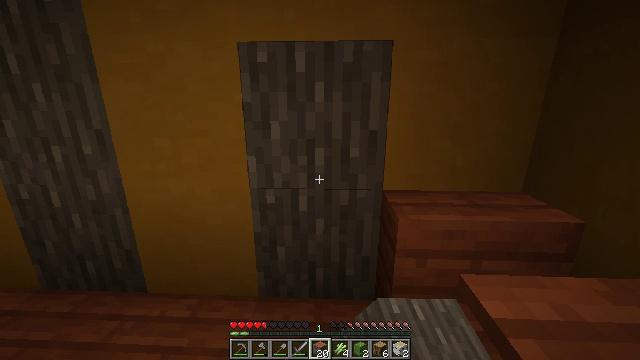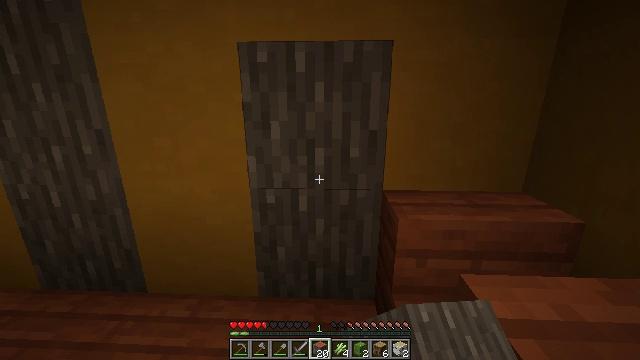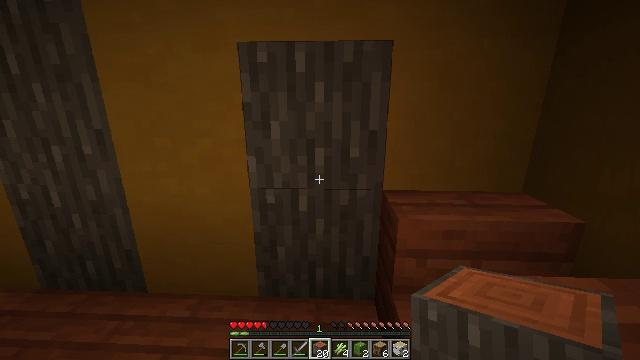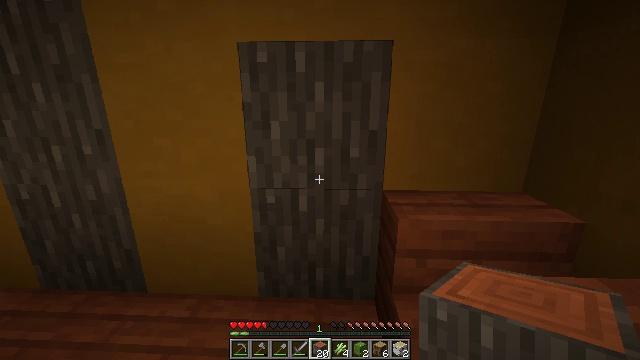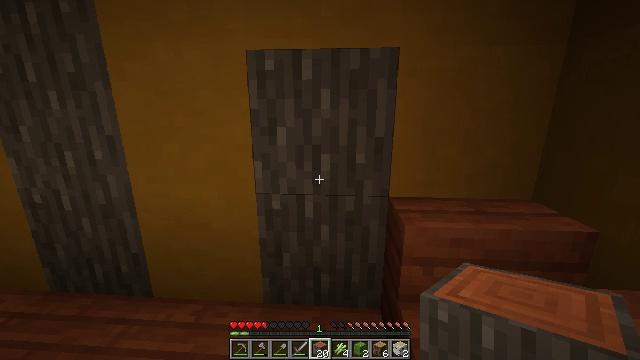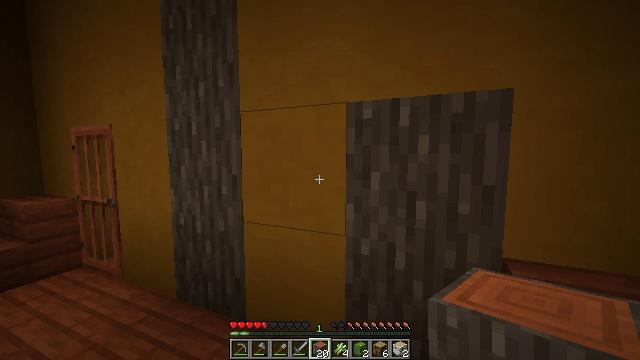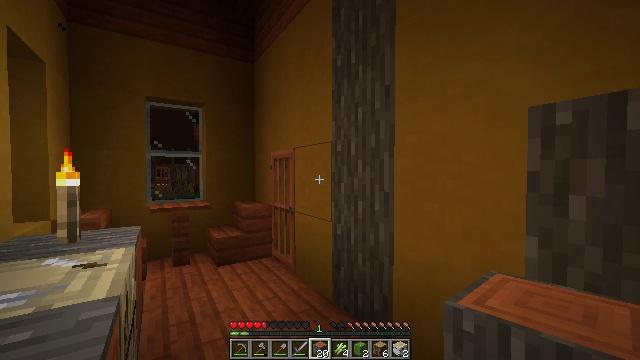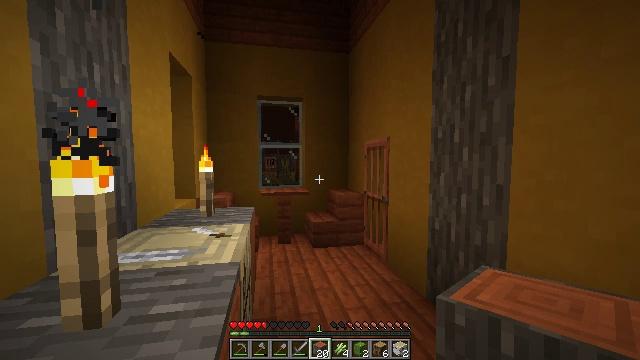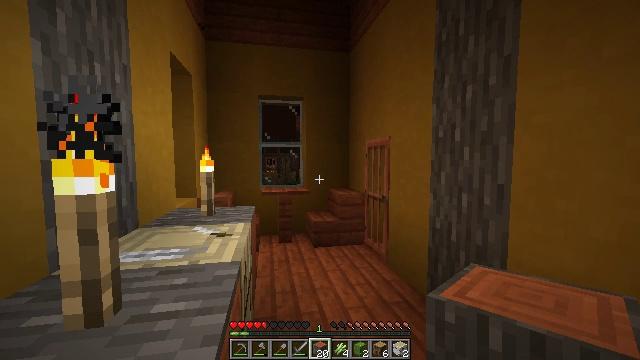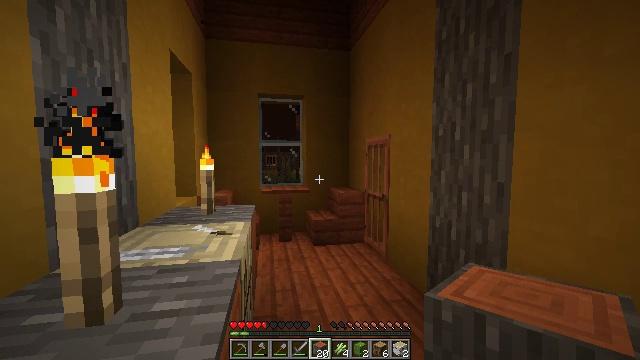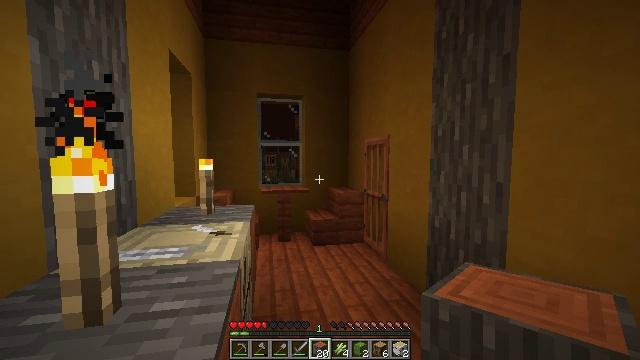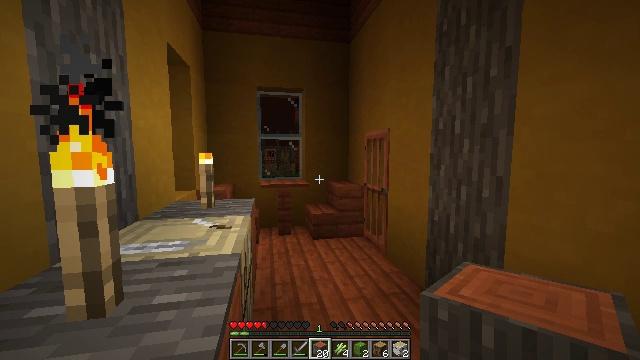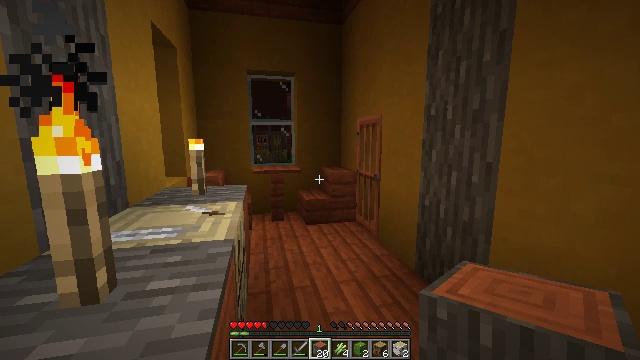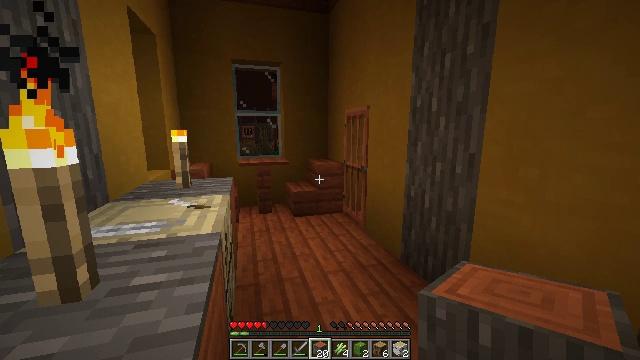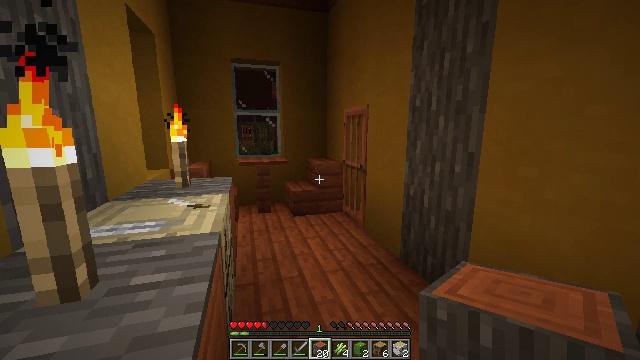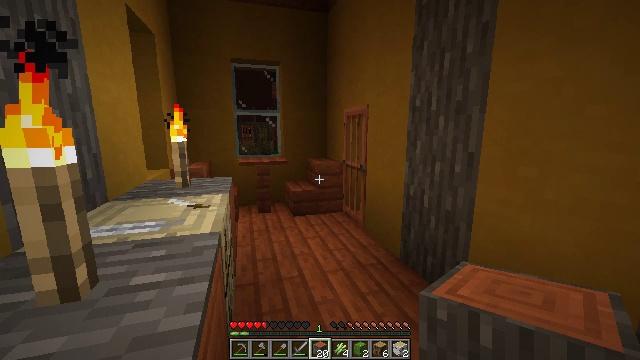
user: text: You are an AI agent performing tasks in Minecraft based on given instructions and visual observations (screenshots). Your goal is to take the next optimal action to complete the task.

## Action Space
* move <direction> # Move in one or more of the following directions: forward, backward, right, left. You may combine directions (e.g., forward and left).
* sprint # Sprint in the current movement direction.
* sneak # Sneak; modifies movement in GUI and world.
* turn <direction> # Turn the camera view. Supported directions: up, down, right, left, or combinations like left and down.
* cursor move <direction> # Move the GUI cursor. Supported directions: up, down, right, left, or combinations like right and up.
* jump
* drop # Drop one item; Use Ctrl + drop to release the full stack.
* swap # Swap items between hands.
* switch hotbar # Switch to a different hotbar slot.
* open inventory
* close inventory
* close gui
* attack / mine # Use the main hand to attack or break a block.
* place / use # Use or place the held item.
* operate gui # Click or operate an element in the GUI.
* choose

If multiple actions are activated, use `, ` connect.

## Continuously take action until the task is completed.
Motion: motion action
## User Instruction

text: Break and collect the fletching table.
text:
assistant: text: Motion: no_op
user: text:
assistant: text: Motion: no_op
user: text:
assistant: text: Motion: no_op
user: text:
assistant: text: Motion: turn left and up
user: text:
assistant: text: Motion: turn left and up
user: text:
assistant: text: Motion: turn left and up
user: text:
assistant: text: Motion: turn left and down
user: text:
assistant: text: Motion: no_op
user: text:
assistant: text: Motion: no_op
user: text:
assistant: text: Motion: no_op
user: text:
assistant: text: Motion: turn down
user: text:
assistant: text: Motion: turn right and down
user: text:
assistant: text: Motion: turn right and down
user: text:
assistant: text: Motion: no_op
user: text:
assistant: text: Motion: no_op
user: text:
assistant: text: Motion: move forward
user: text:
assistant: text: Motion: move forward
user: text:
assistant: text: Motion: move forward
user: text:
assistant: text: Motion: move forward
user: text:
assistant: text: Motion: move forward, turn left and down
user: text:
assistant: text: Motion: move forward, turn left and down
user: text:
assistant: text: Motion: move forward, turn left and down
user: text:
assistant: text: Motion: move forward, turn left and down
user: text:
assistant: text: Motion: move forward
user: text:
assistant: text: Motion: no_op
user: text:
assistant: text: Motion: move forward
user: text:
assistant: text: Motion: move forward
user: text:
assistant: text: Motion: move forward
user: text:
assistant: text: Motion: move forward
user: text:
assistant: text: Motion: move forward